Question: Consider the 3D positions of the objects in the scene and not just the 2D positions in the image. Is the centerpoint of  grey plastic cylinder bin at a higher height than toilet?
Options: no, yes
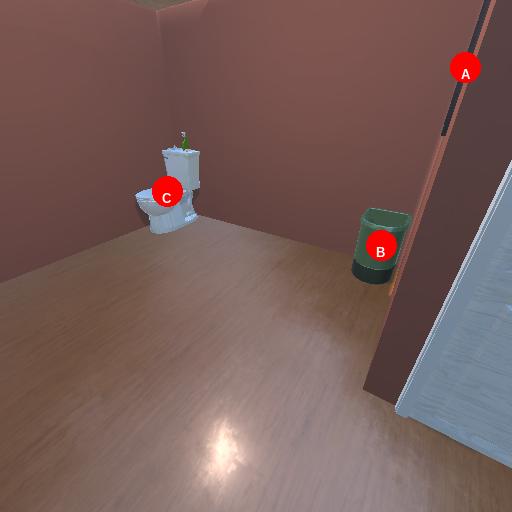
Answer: no